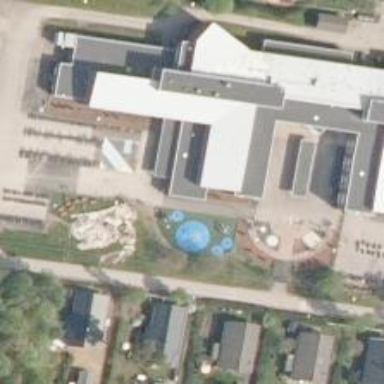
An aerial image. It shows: School building.